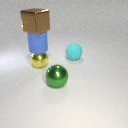
large brown metal cube above large blue rubber cylinder